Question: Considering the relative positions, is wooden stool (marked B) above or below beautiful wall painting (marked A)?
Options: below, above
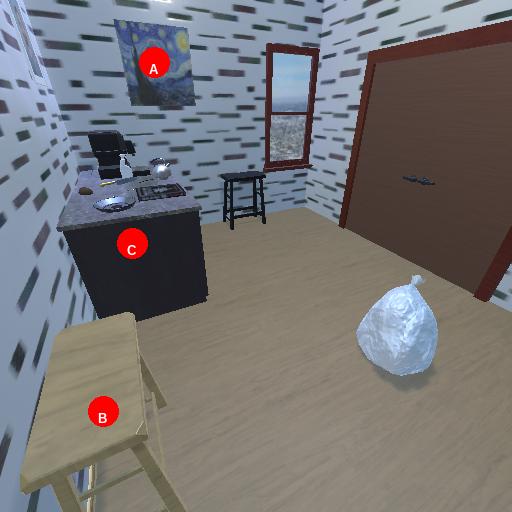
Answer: below